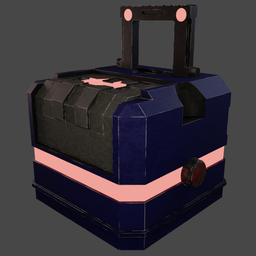
Label: tools